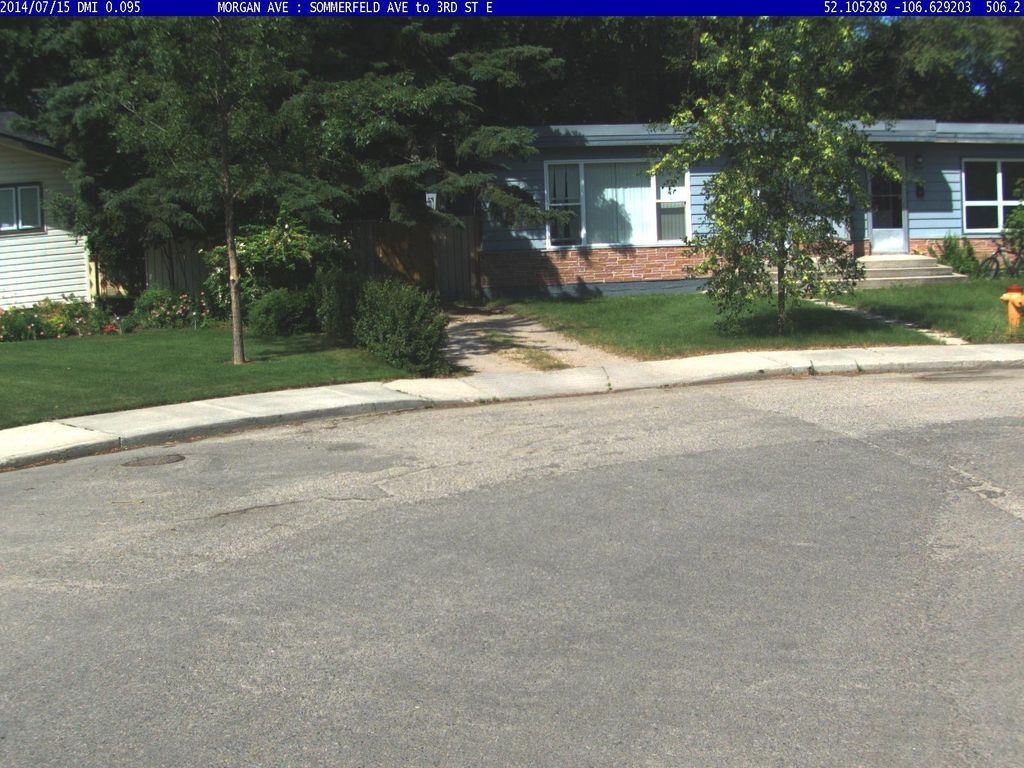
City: saskatoon